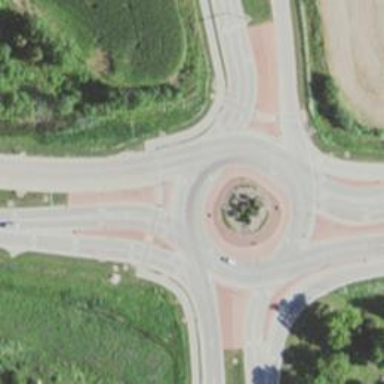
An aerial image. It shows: Roundabout at primary highway.